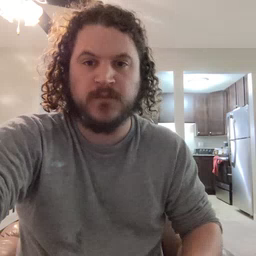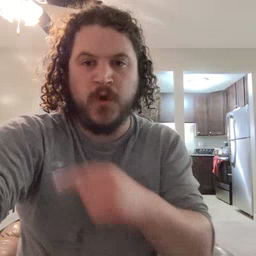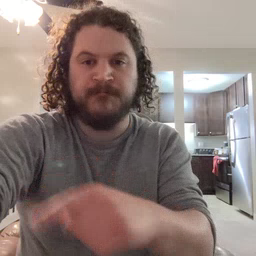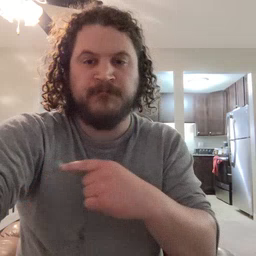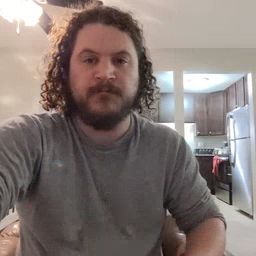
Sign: arm